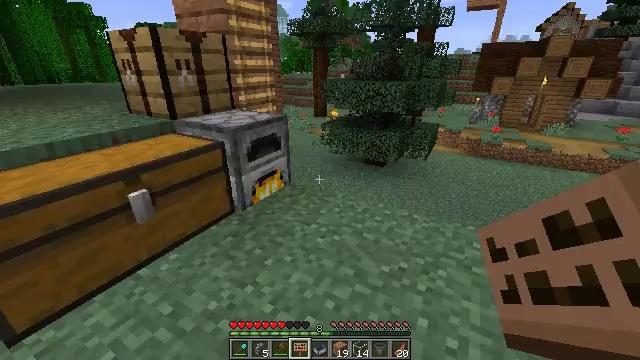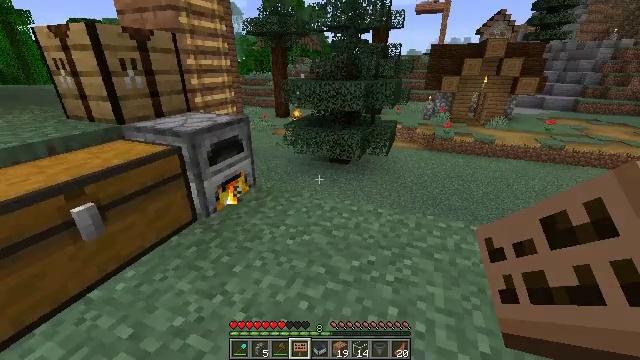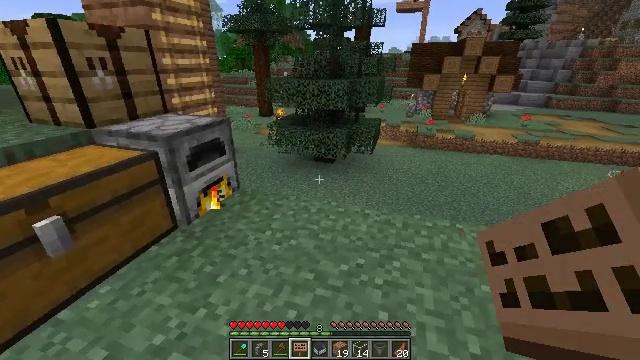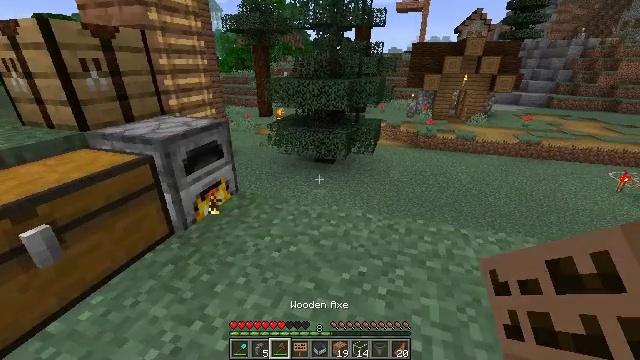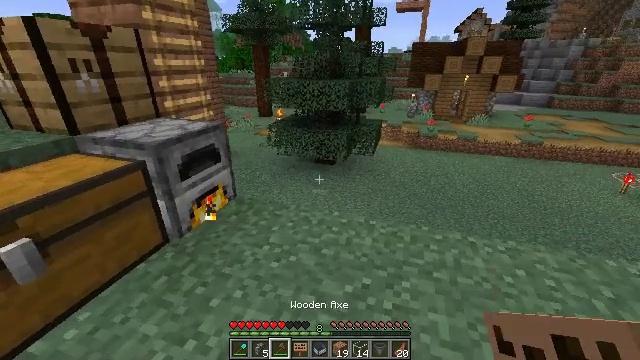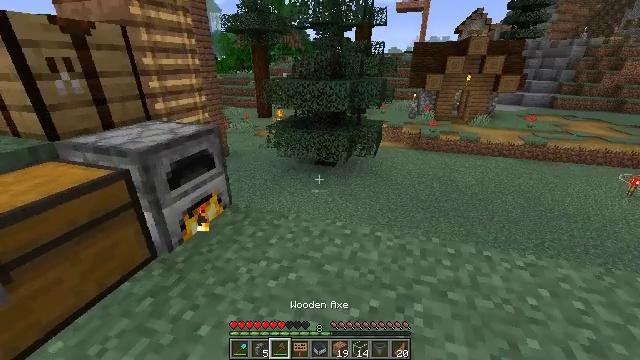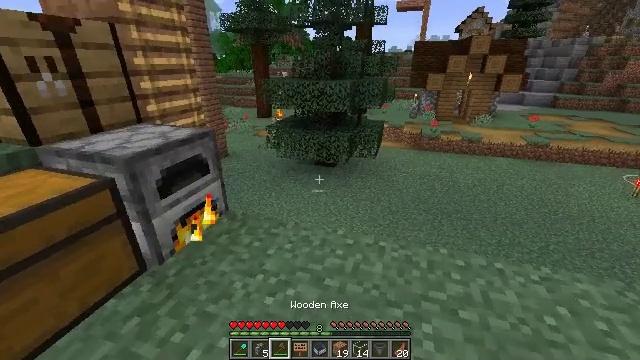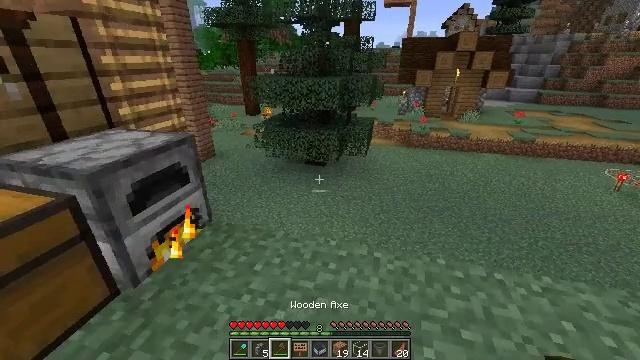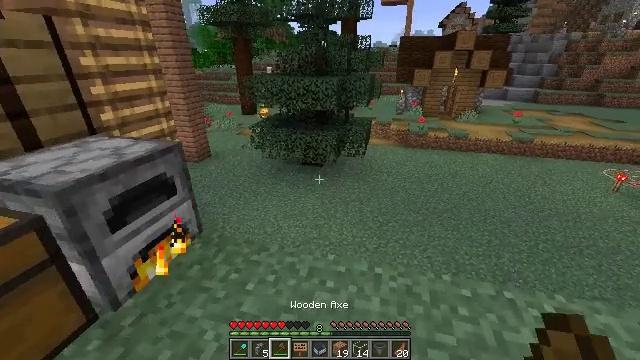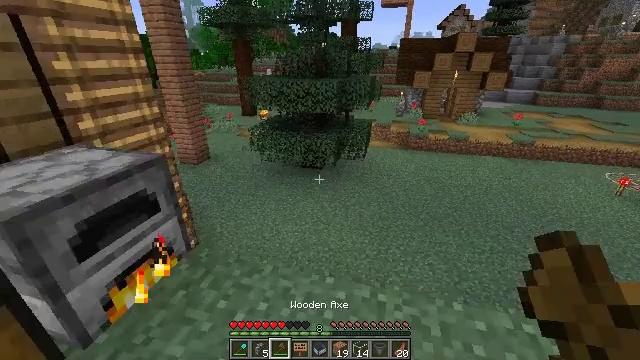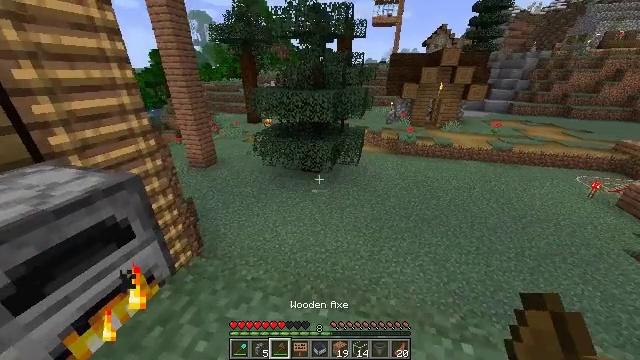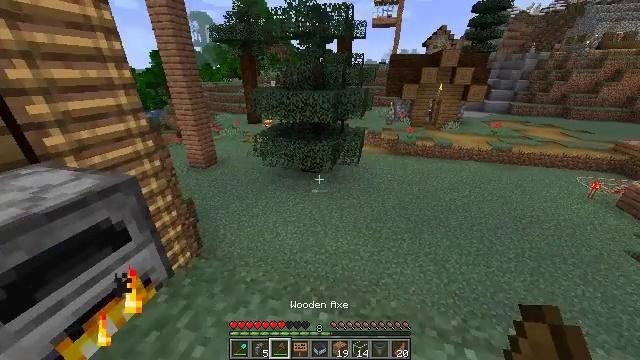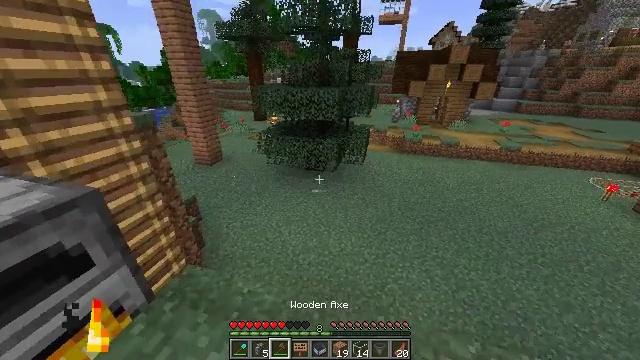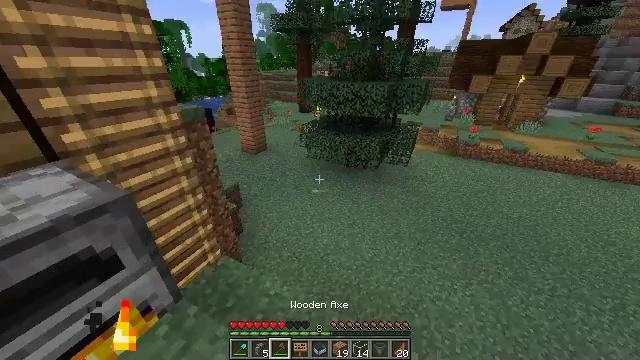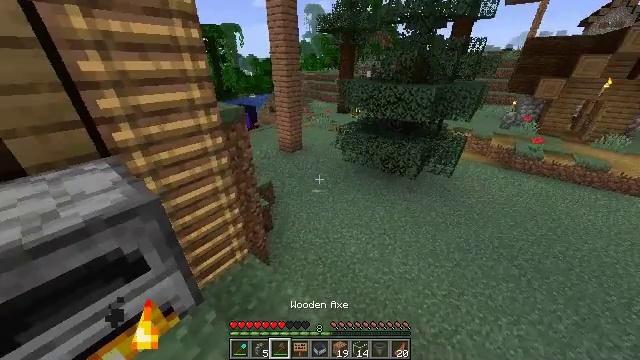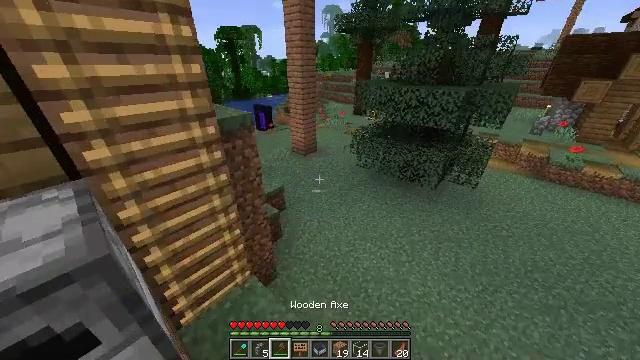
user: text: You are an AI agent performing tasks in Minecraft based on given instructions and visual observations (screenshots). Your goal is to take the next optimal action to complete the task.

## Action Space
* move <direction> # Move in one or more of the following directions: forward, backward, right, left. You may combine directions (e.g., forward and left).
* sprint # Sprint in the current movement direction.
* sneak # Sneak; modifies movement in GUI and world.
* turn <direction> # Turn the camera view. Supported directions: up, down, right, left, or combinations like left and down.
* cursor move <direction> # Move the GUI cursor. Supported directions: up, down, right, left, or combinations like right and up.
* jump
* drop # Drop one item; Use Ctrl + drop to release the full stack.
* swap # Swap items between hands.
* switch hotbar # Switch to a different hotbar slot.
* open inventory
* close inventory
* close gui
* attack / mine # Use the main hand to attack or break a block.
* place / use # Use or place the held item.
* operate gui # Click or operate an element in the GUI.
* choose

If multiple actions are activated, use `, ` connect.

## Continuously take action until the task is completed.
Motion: motion action
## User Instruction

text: Attack the jungle planks to collect them.
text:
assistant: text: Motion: no_op
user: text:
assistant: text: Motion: move forward, turn right
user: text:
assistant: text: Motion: move forward
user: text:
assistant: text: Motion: move forward
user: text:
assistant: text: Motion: move forward
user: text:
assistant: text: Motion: move forward
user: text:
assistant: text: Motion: move forward, turn right
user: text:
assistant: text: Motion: move forward, sprint
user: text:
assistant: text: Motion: move forward, sprint
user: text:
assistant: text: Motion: move forward, sprint
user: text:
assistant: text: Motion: move forward, sprint
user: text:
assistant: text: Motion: move forward, turn left and down
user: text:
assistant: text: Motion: move forward, turn left and down
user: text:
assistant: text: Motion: move forward, turn left
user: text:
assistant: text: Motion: move forward, sprint, turn left
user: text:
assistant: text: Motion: move forward, sprint
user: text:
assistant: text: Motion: move forward, sprint, turn right and up
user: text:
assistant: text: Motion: move forward, turn right and up
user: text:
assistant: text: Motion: move forward, turn right and up
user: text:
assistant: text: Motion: move forward, sprint, turn right and up
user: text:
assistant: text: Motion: move forward, sprint, turn up
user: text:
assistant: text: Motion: move forward, sprint, turn up
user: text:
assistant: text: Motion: move forward, sprint, turn left and up
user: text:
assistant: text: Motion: move forward, turn left and up
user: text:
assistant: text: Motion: move forward, turn left and up
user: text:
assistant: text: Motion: move forward, sprint, turn left and up
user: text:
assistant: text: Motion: move forward, sprint, turn left and up
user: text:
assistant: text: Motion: move forward, sprint, turn left and up
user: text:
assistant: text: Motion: move forward, turn left and up
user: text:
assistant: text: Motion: move forward, turn up